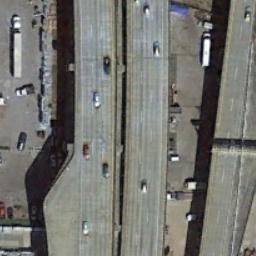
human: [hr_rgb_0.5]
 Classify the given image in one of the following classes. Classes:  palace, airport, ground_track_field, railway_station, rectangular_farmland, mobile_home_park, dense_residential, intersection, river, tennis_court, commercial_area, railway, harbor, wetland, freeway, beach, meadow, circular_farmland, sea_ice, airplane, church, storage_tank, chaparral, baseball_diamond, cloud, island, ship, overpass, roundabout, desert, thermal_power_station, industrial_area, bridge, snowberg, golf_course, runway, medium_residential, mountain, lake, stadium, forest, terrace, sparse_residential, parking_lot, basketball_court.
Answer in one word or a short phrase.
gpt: freeway